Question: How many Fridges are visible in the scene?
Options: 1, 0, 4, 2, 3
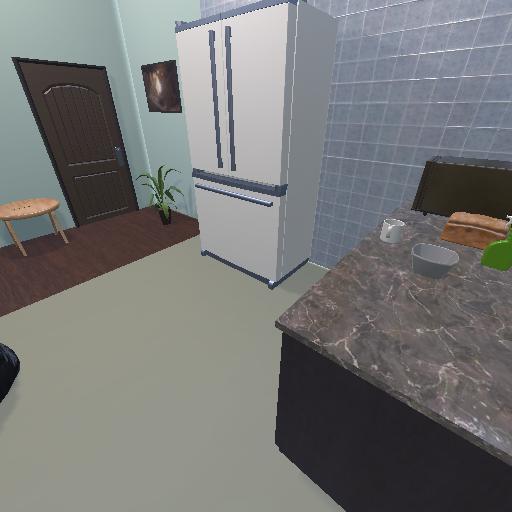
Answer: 1